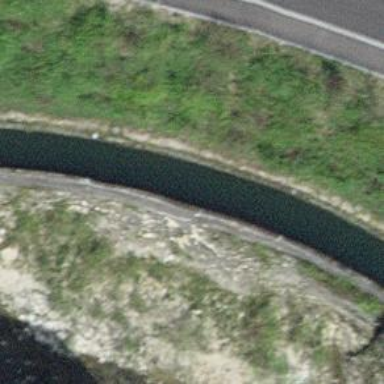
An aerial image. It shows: Canal.